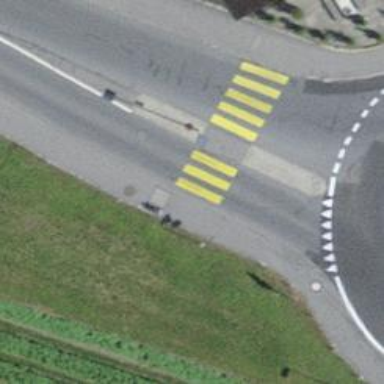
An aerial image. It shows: Traffic calming island.